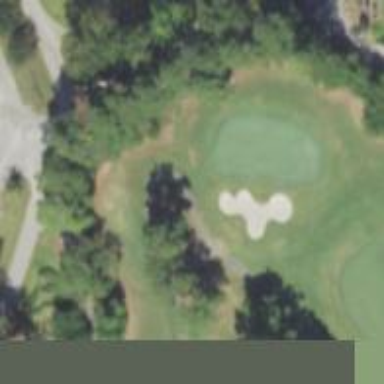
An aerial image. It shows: Path for golf carts.